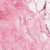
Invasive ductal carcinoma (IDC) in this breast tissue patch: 0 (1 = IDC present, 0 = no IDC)